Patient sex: F
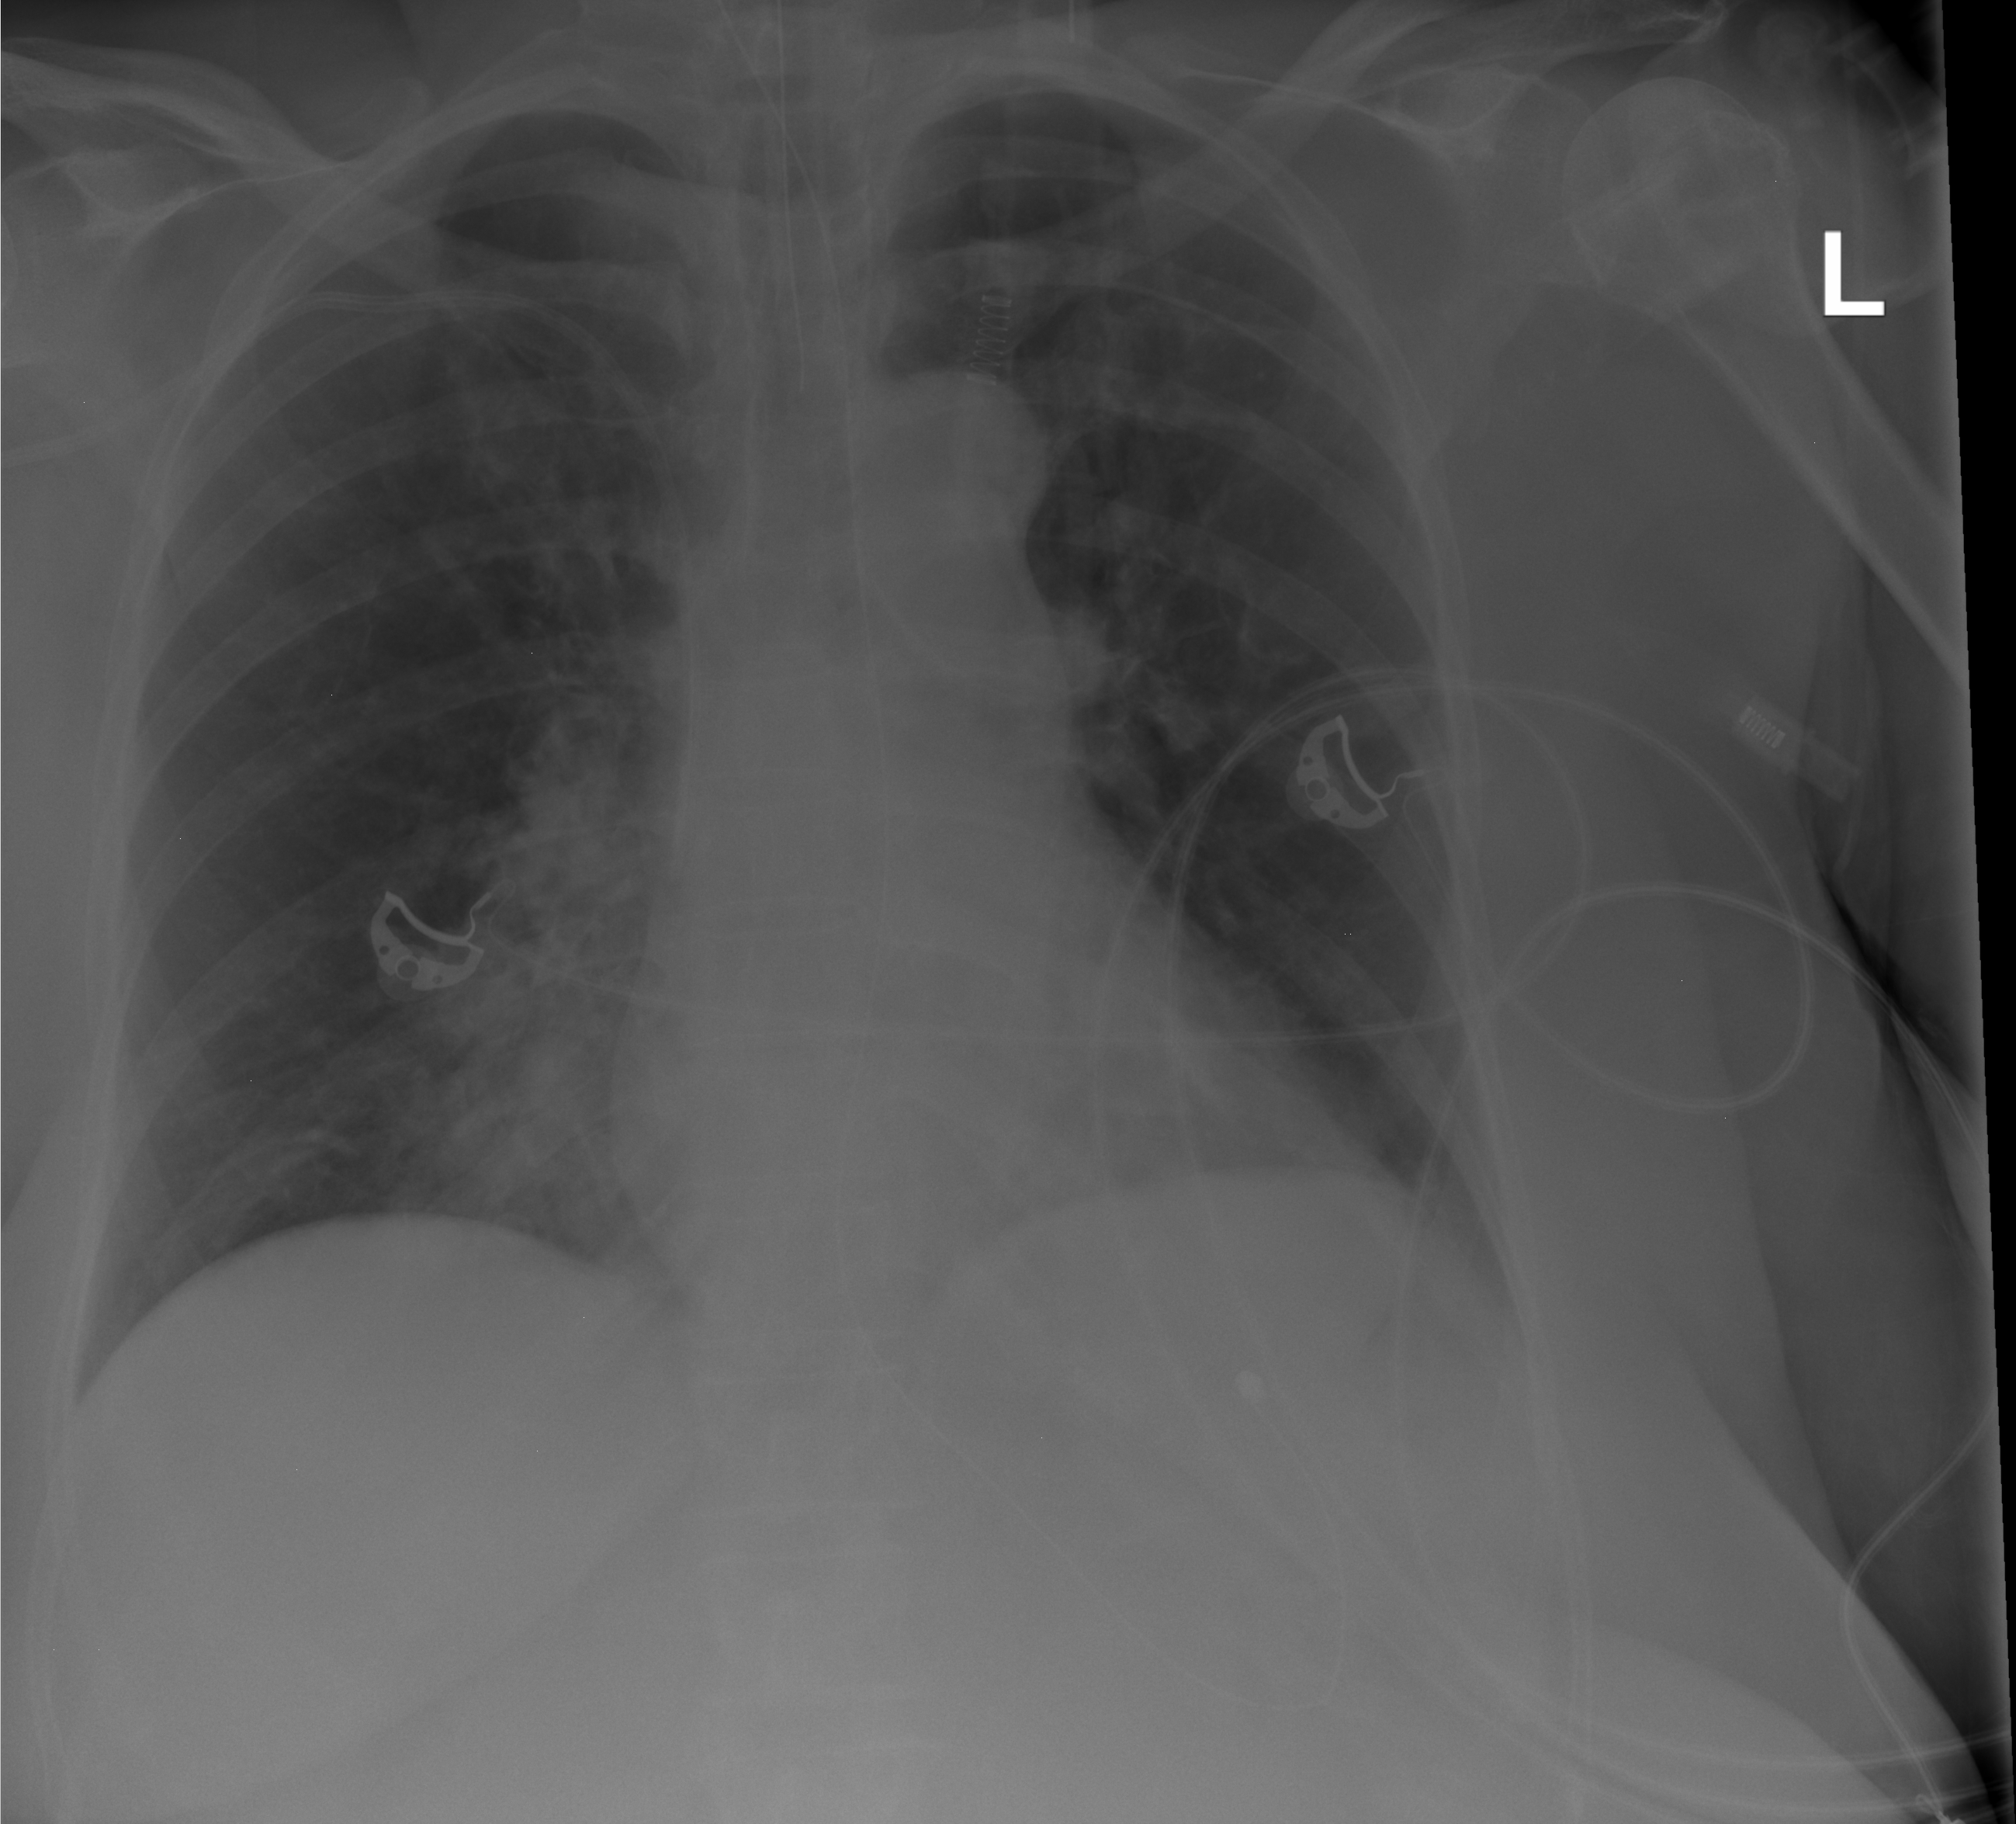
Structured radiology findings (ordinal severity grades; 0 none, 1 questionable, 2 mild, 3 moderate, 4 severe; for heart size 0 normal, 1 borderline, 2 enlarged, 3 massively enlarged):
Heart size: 0
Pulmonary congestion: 0
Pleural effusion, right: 0
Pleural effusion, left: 0
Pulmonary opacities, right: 2
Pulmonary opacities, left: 0
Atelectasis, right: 2
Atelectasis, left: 0